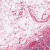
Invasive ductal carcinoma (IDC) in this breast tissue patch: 0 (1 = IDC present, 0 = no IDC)